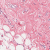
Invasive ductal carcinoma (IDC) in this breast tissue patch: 0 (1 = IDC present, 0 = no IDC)